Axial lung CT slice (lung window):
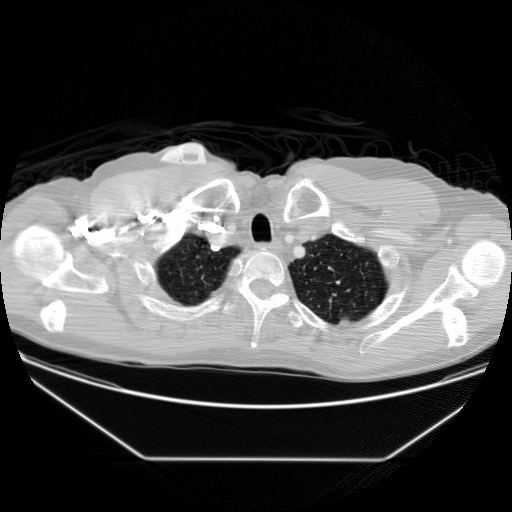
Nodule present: no